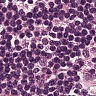
Metastatic tissue present: no